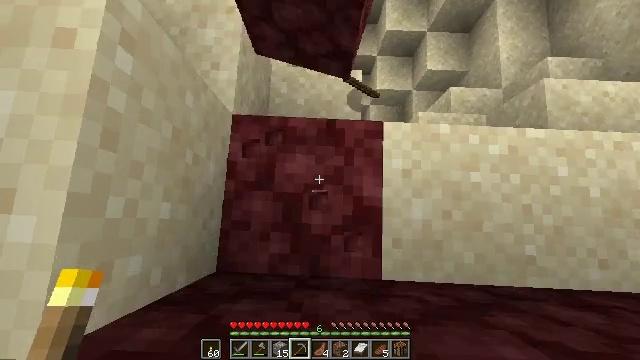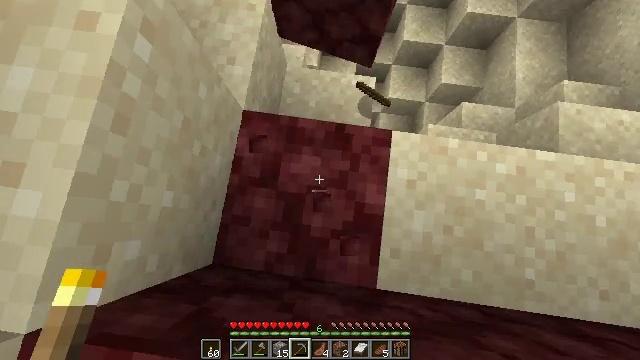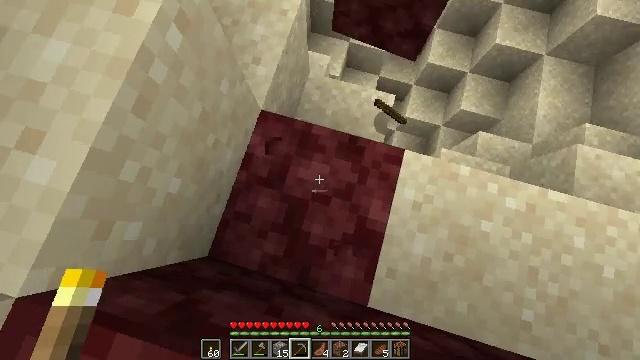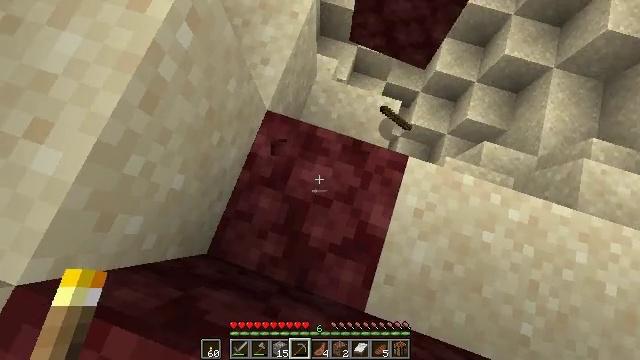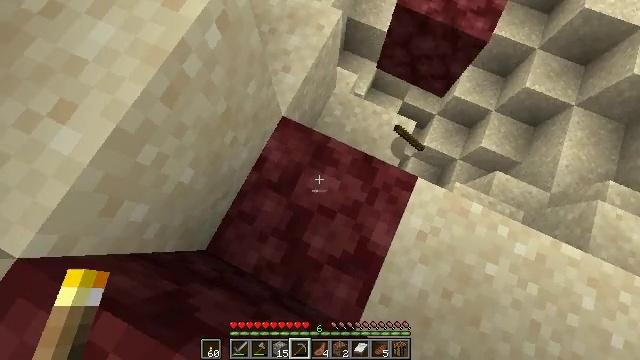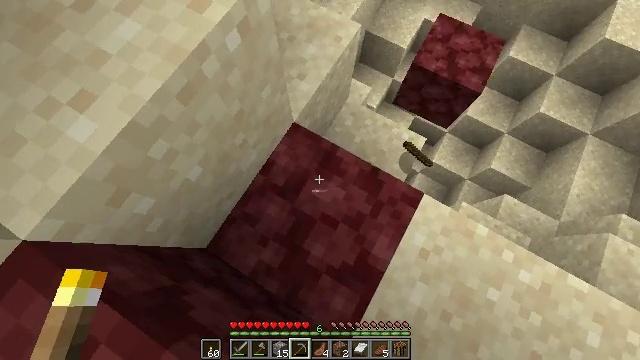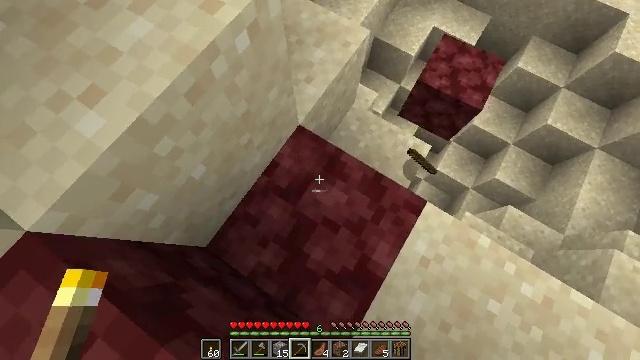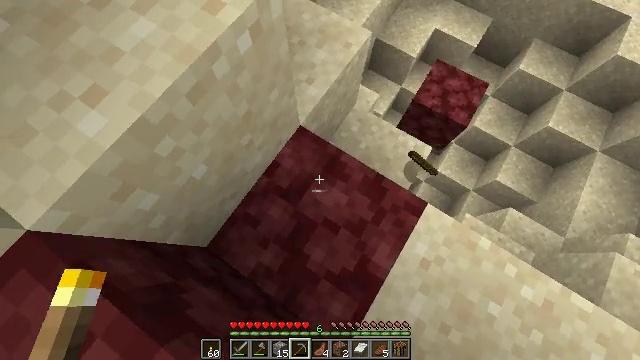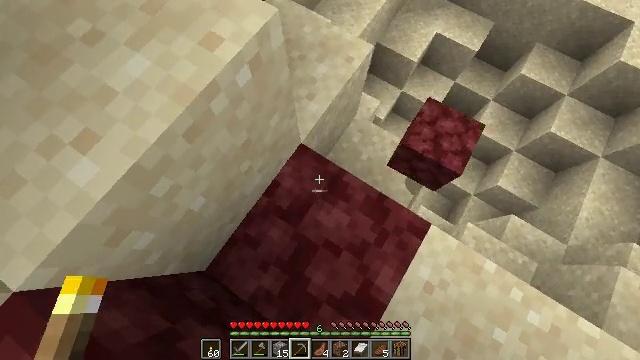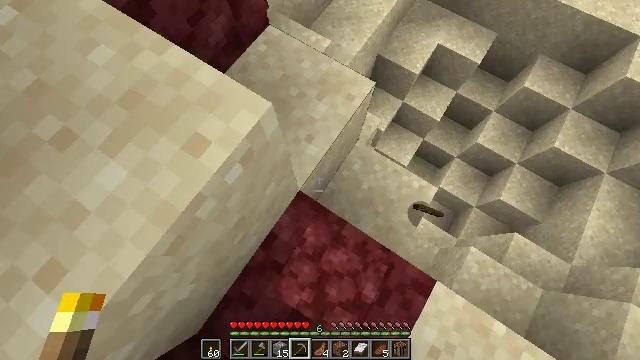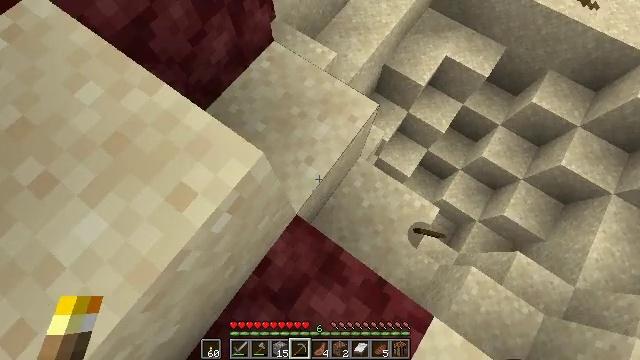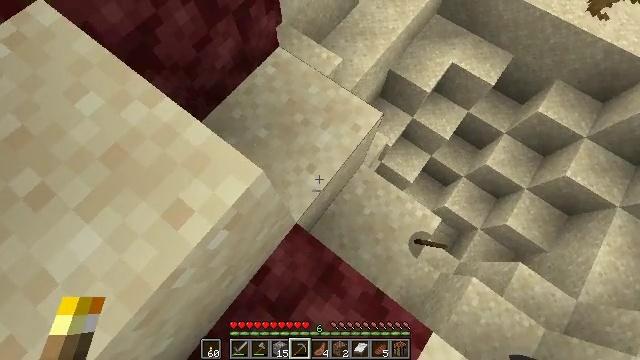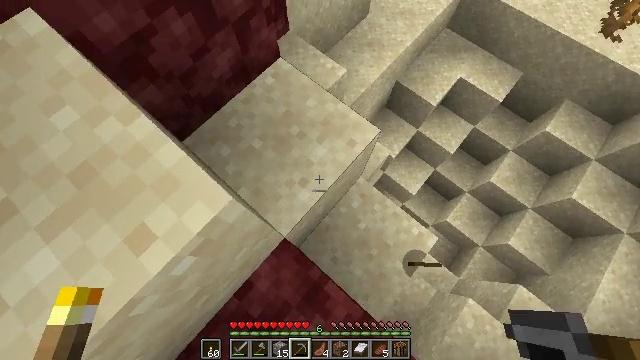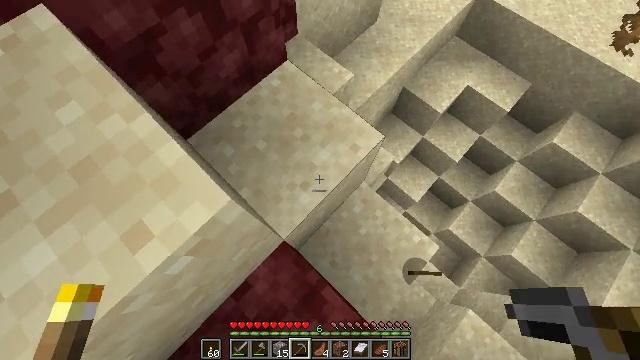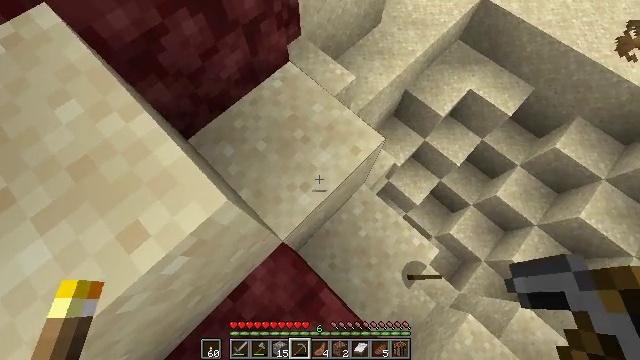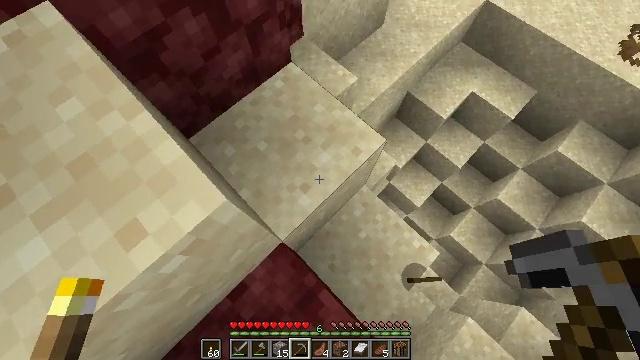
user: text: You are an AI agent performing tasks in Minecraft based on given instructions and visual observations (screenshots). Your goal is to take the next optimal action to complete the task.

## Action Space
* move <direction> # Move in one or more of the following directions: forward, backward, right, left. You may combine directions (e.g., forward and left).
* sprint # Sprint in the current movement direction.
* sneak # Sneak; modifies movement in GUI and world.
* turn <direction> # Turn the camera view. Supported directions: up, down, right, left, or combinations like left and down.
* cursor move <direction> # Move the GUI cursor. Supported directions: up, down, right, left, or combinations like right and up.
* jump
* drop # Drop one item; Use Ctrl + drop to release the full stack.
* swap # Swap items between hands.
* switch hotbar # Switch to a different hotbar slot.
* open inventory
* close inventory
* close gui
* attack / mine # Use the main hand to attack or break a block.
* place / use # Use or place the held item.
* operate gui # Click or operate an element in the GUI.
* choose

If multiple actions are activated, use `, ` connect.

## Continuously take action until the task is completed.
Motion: motion action
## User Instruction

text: Attack the netherrack to gather it.
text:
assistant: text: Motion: turn left
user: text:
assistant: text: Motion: turn left and up
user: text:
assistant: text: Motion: turn left
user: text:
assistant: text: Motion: turn left and up
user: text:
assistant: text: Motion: turn left and up
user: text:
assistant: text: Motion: turn left
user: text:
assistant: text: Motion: move forward
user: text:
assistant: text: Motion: move forward
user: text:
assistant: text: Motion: move forward
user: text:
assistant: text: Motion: move forward, turn left
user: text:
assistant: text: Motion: turn left
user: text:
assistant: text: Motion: turn left
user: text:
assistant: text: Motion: turn left
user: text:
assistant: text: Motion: no_op
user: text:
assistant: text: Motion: no_op
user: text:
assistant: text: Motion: no_op
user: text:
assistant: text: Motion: turn left
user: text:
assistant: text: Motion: turn left and up
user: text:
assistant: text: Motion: turn left
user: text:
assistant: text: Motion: turn left
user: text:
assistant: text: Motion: turn left
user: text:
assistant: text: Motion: turn left
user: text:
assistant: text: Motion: turn left
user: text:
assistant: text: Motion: no_op
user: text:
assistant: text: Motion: no_op
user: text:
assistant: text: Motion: no_op
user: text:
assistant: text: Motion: move forward
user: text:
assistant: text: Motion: move forward, turn up
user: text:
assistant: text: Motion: move forward, turn up
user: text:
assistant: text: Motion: move forward